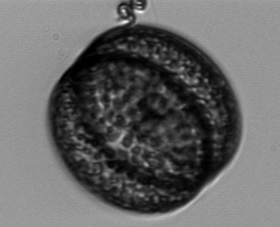
Label: Coscinodiscus